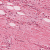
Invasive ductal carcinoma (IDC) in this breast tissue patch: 1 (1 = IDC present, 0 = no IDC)